CT reconstruction: vmi40
Segmentation target: lesions
Patient: F, age 72
ISS stage: Stage 3
Metal implant: no
Axial slice:
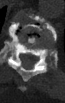
Sagittal slice:
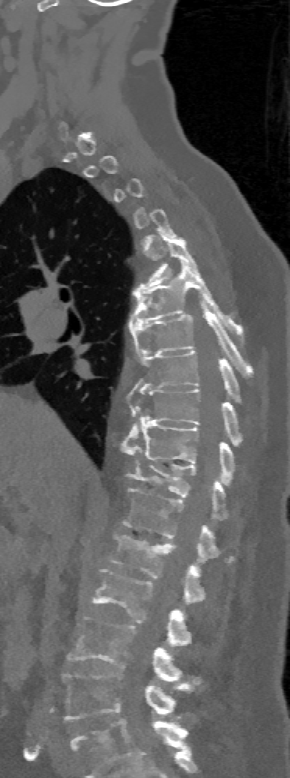